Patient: sex M, age 65
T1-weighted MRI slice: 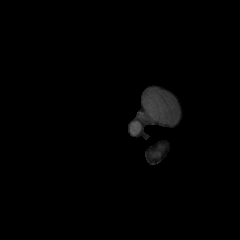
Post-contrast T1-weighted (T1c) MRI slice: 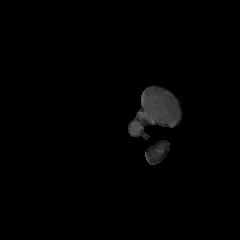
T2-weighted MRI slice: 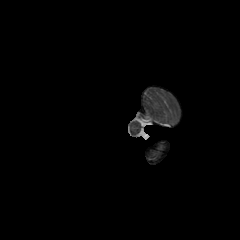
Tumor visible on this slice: no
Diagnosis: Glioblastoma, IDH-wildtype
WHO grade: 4